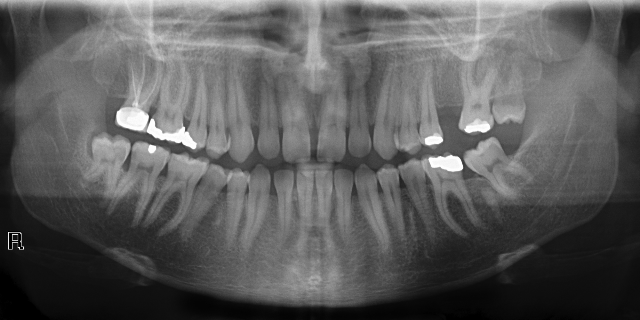
adult